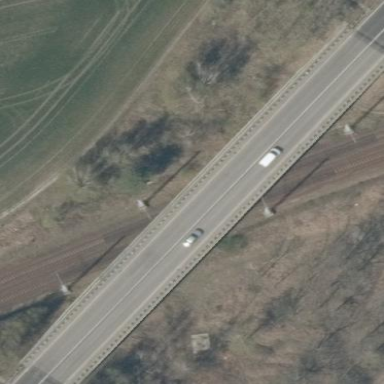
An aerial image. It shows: Man-made bridge.